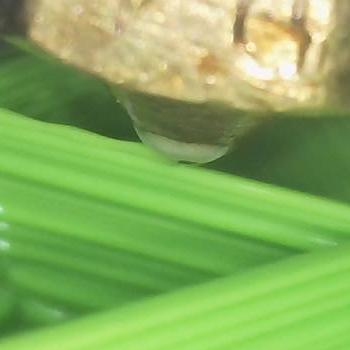
Flow rate: 42%